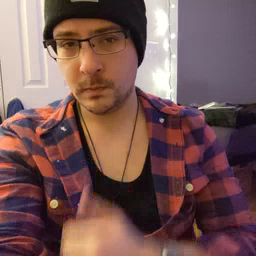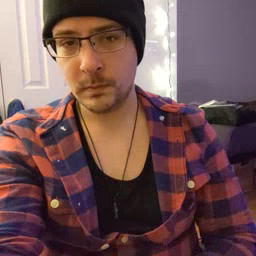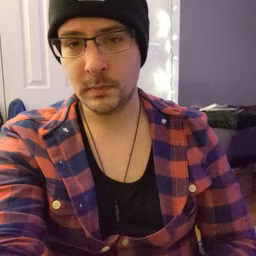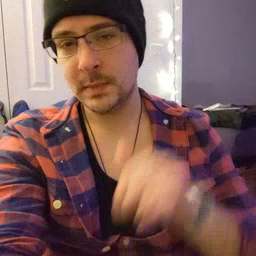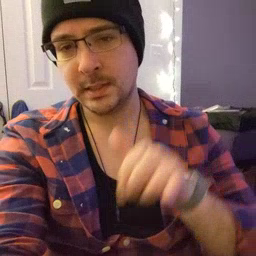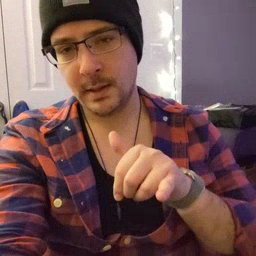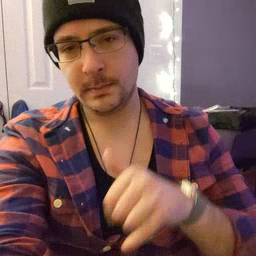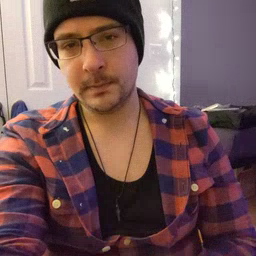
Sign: stay